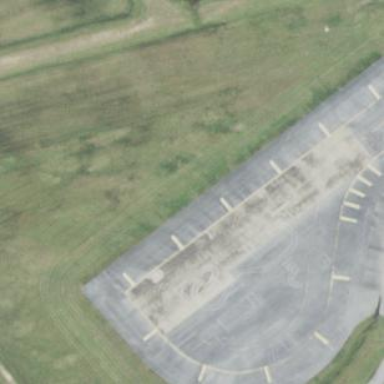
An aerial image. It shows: Apron at the airport.